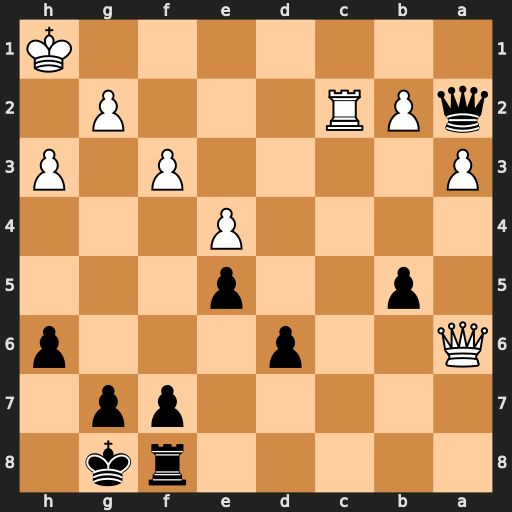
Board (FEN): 5rk1/5pp1/Q2p3p/1p2p3/4P3/P4P1P/qPR3P1/7K
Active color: b
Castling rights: -
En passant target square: -
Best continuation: Qb1+ Kh2 Qxc2